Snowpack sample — Loveland Pass, Silver Plume, Colorado, USA (12/14/25, 10:50 AM MST)
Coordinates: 39.664, -105.882
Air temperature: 36 °F
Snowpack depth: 67 cm
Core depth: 20 cm
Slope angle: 6°, slope face: 326°
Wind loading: low
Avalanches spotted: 0
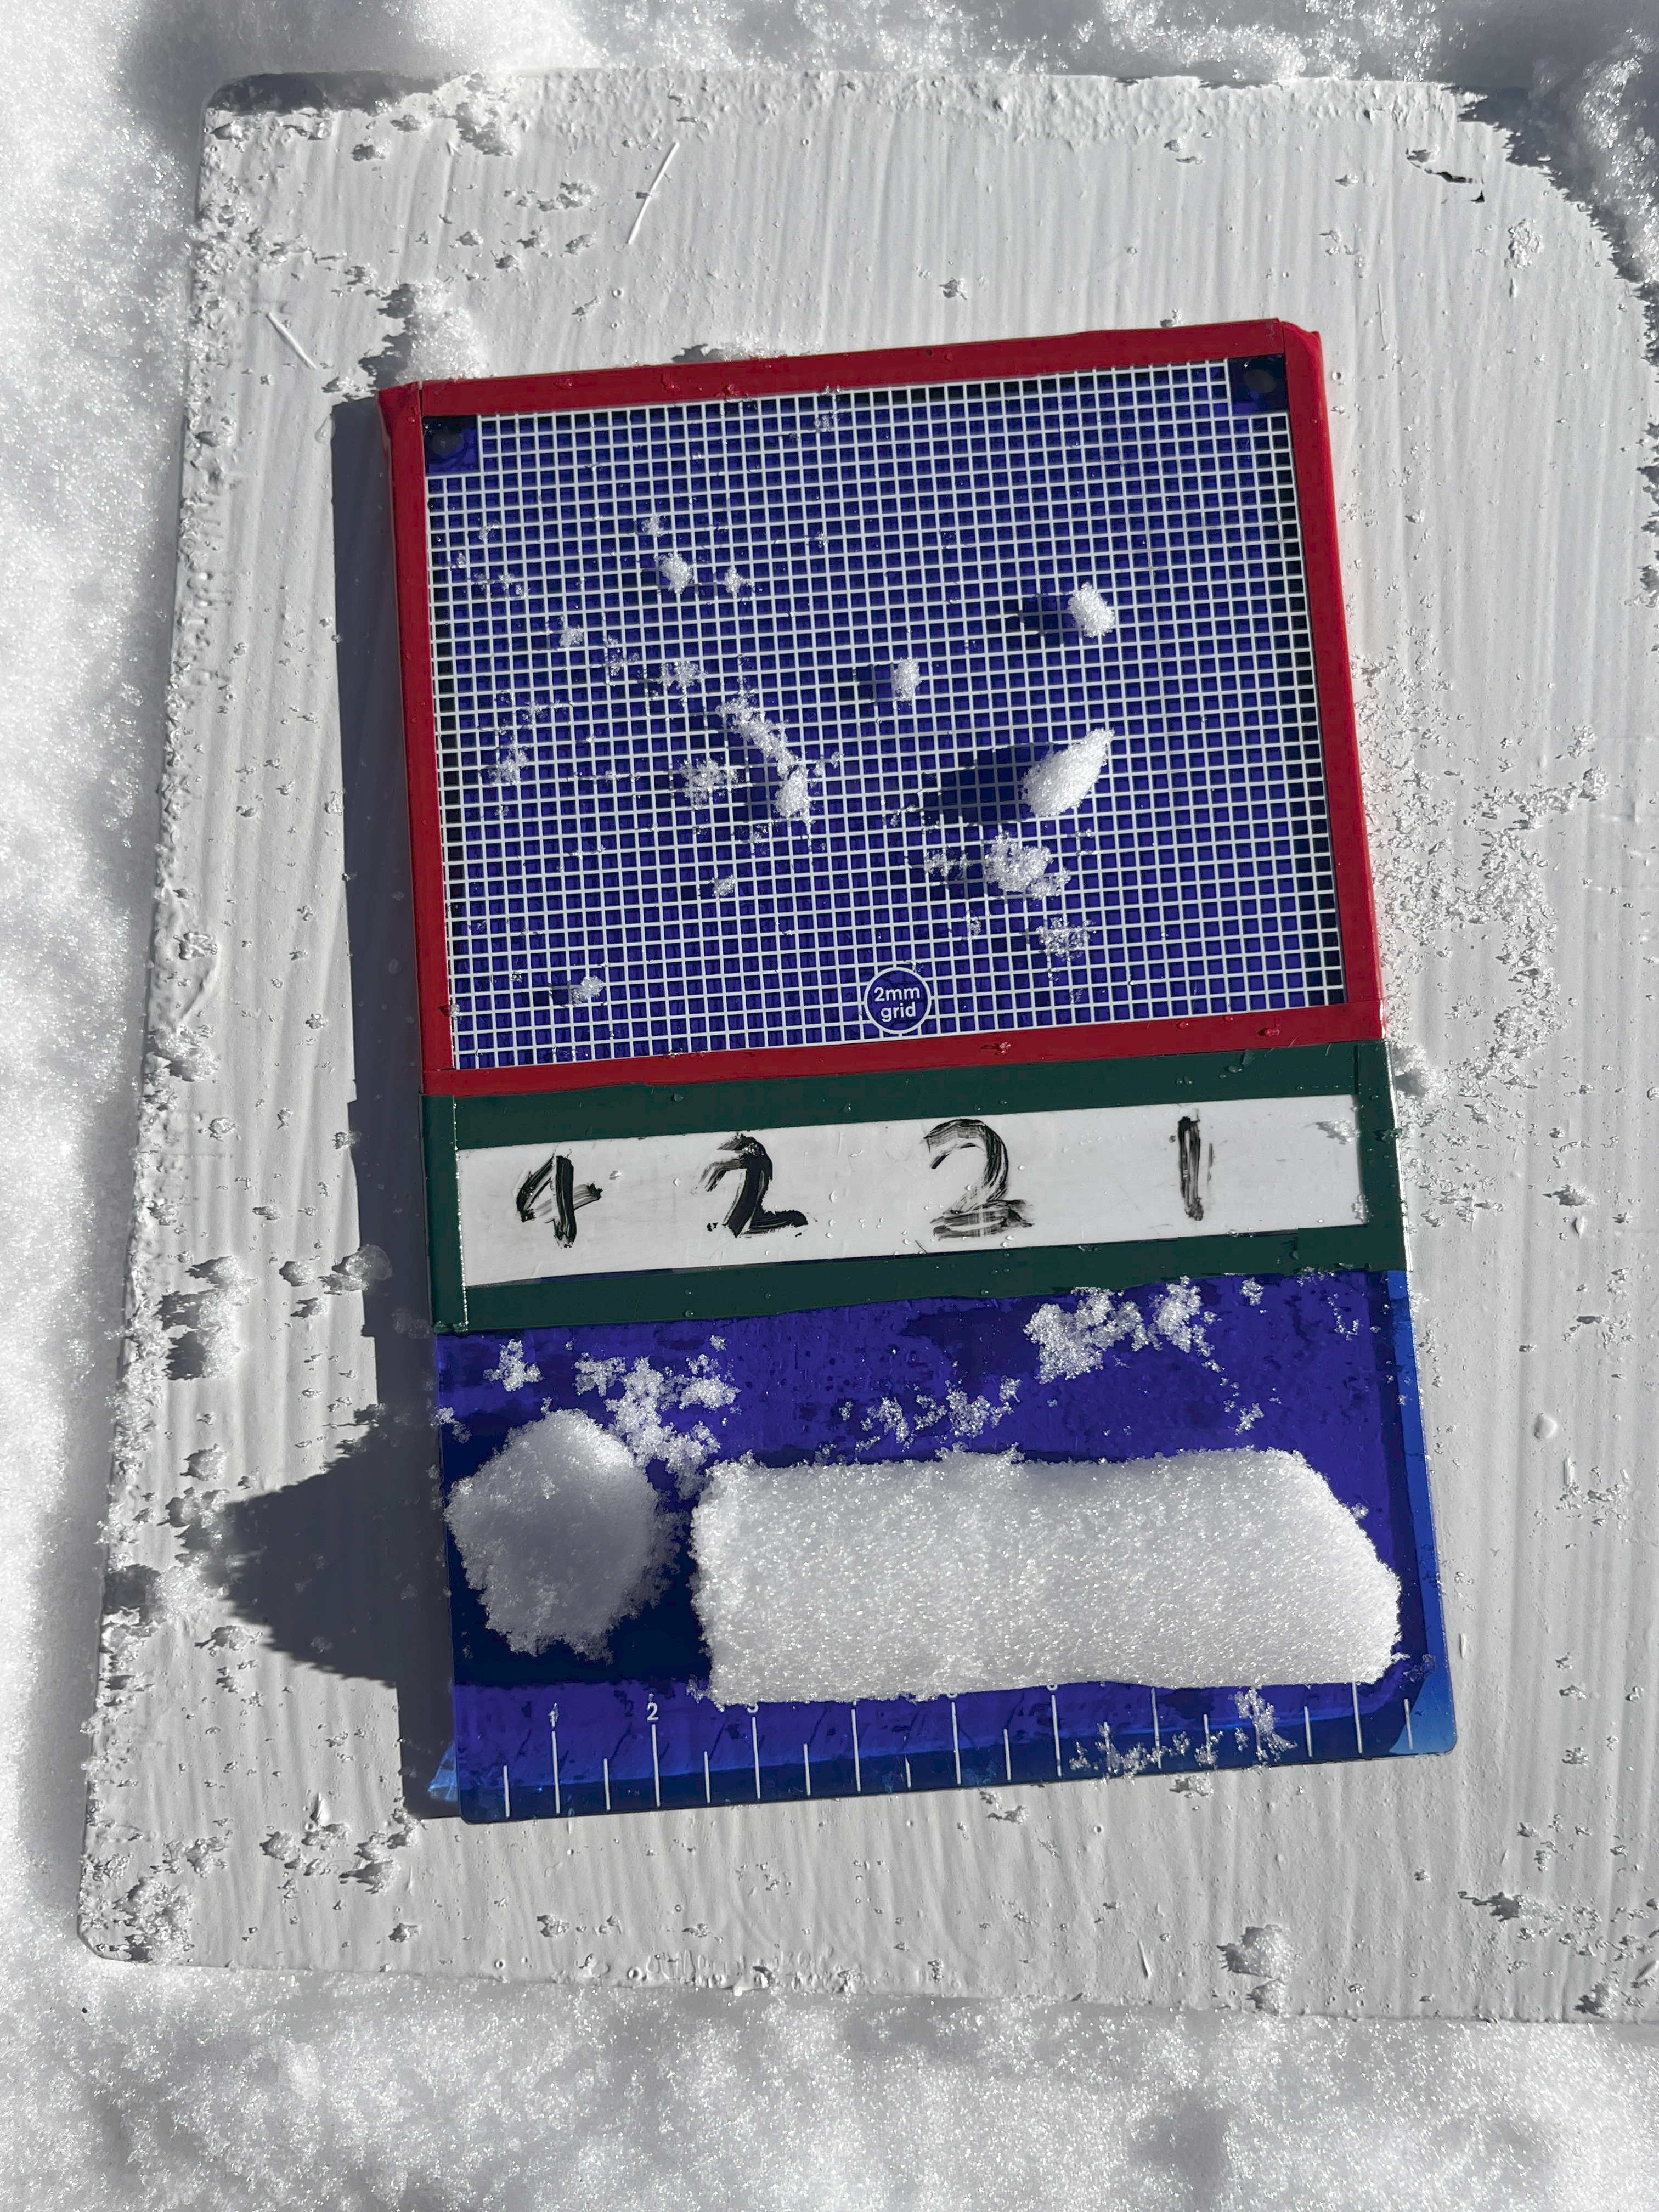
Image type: crystal_card
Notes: No avalanches spotted, very late start to the season with minimal snowpack